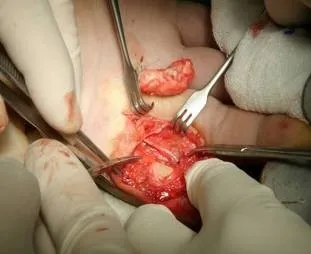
Removal of the tumor including the extensions into the tendon sheath.
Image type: medical_photograph (other_medical_photograph)